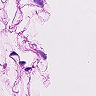
Metastatic tissue present: no